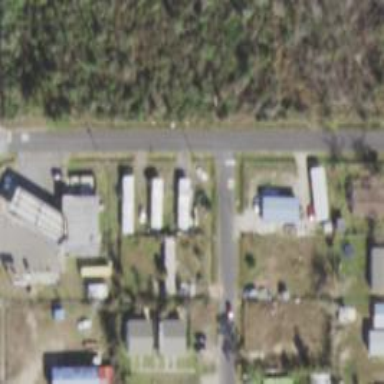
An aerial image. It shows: Residential area known as trailer park.